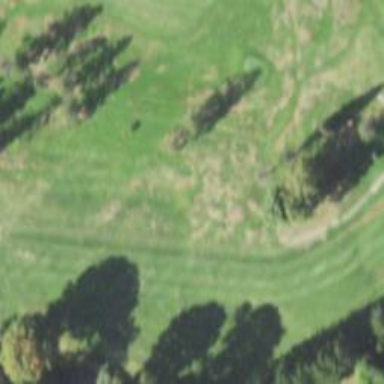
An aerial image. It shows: Grassy area designated as golf fairway.